Interaction volume radius: 10 \u00c5
Interaction volume height: 10 \u00c5
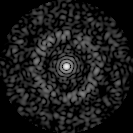
Disorder parameter: 0.7987